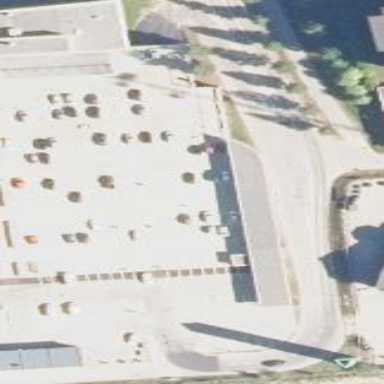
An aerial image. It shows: Paved parking area.